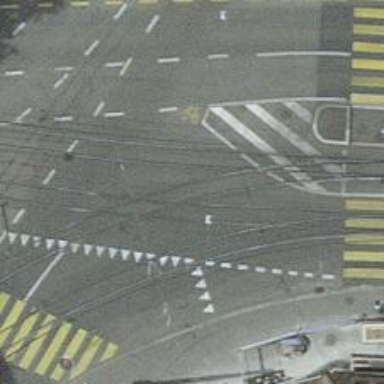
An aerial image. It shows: Tram level crossing on the railway.